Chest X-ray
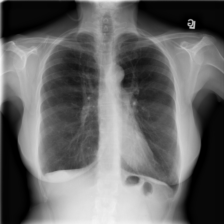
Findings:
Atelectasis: negative
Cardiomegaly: negative
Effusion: negative
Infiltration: negative
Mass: negative
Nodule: negative
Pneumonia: negative
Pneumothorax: negative
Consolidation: negative
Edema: negative
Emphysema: negative
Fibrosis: negative
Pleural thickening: negative
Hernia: negative